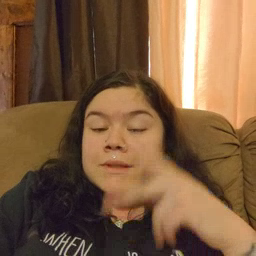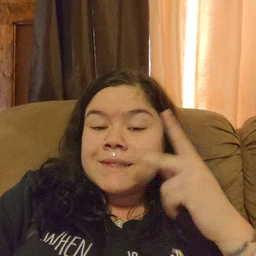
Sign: kitty